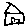
Label: house